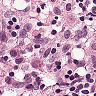
Metastatic tissue present: no